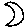
Label: moon